Question: What is the measurement shown in the image?
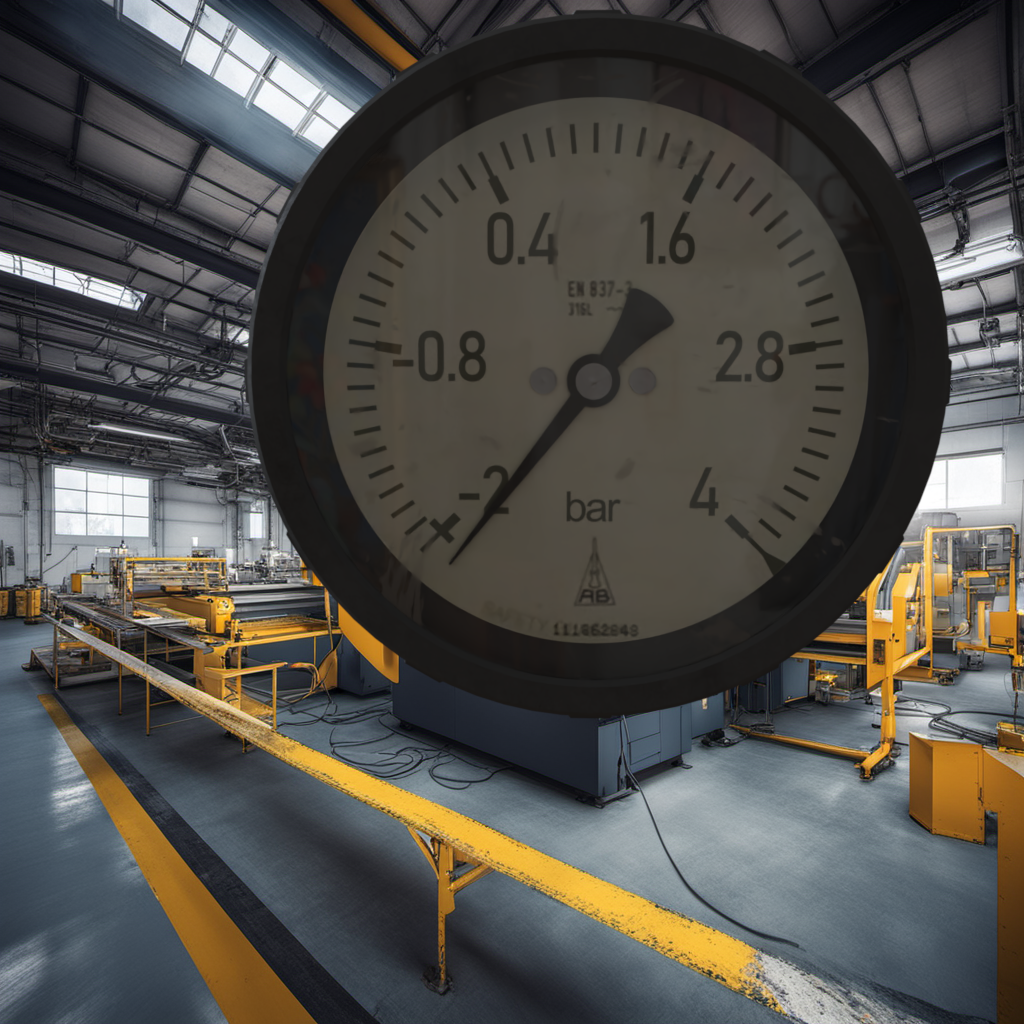
Answer: The result is -2.2
Question: What is the range of this measurement?
Answer: The range is from -2 to 4
Question: What is the minimum and maximum value range of the measurement in the image?
Answer: The minimum value is -2 and the maximum value is 4